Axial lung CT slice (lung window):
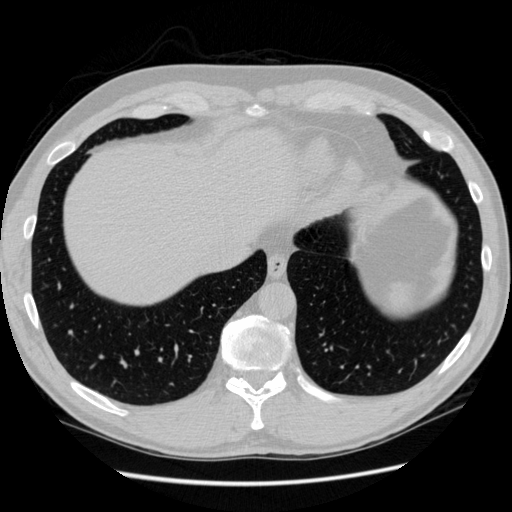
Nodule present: no